Interaction volume radius: 5 \u00c5
Interaction volume height: 30 \u00c5
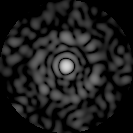
Disorder parameter: 0.8291